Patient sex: F
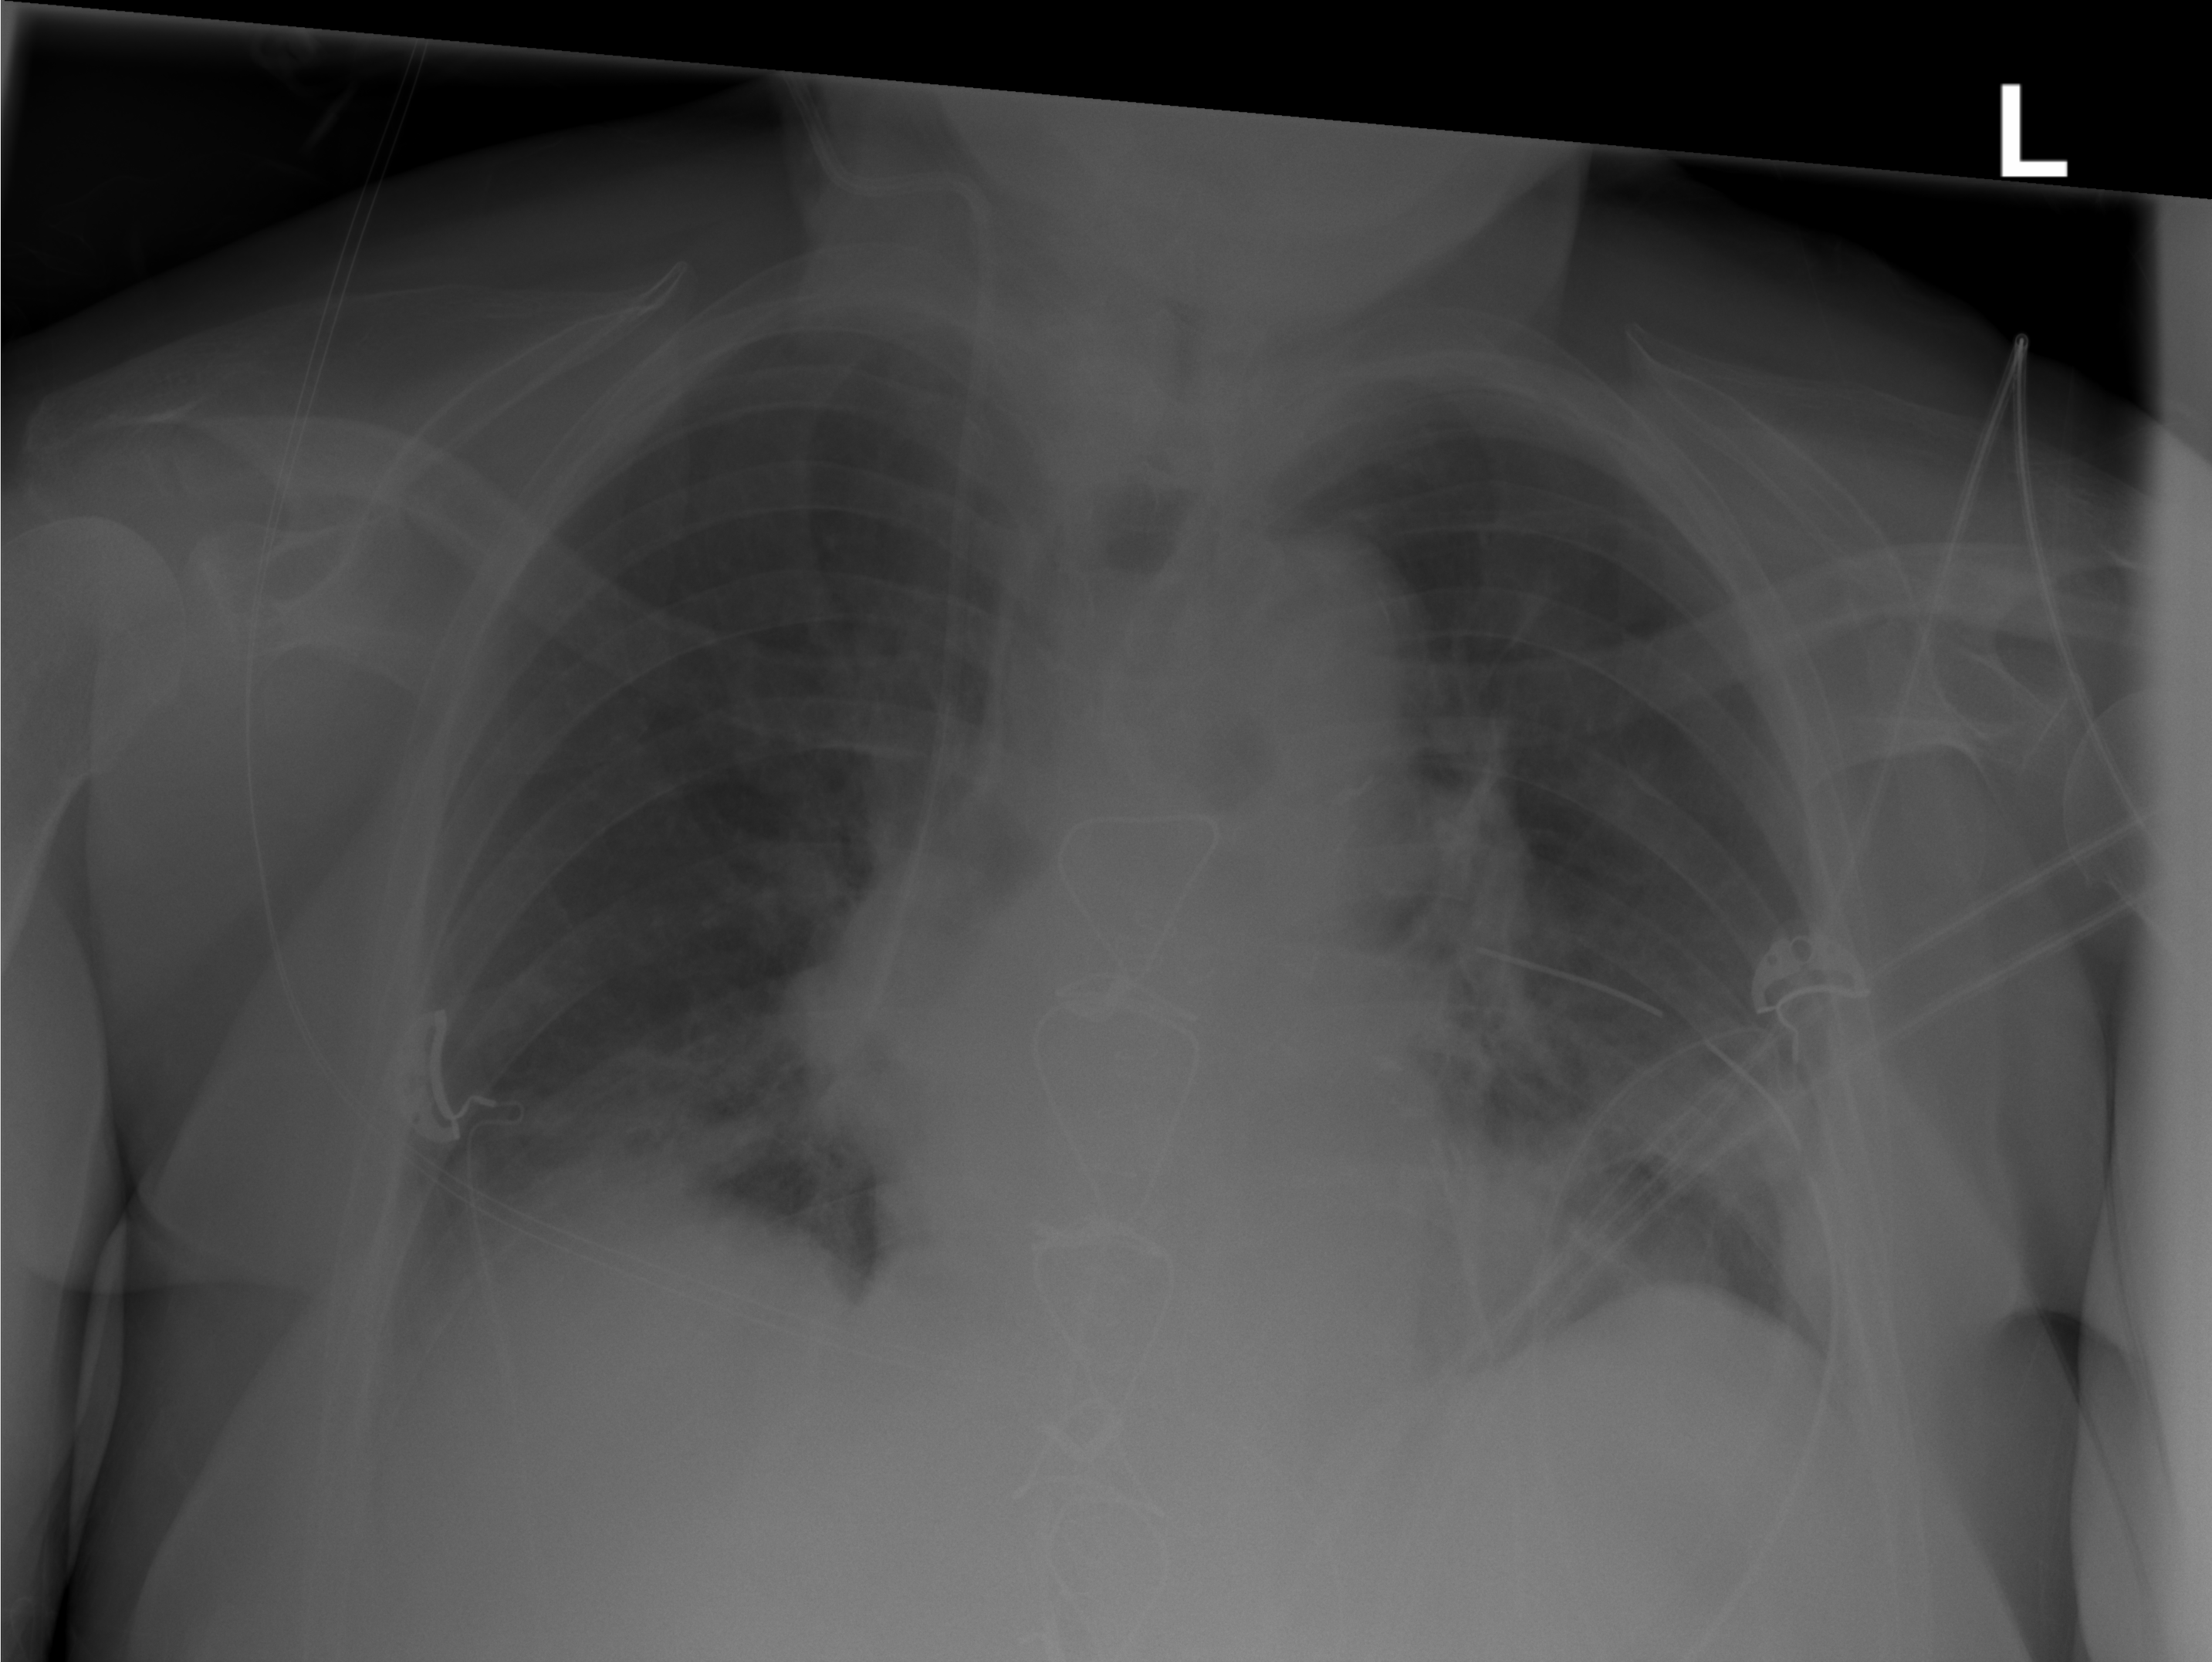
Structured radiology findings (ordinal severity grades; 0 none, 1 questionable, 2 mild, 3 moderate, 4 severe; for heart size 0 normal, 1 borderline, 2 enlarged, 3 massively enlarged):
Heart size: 0
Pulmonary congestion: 0
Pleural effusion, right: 0
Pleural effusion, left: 0
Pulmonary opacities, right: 0
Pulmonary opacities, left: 0
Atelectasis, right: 2
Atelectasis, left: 2